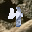
Label: 4